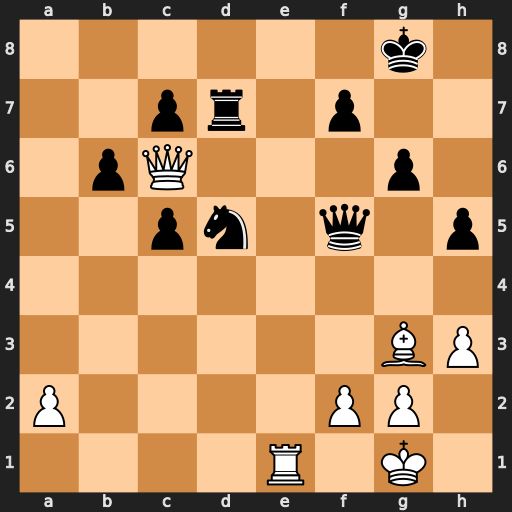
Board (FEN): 6k1/2pr1p2/1pQ3p1/2pn1q1p/8/6BP/P4PP1/4R1K1
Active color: w
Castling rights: -
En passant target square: -
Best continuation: Re5 Ne7 Qa8+ Kg7 Rxf5